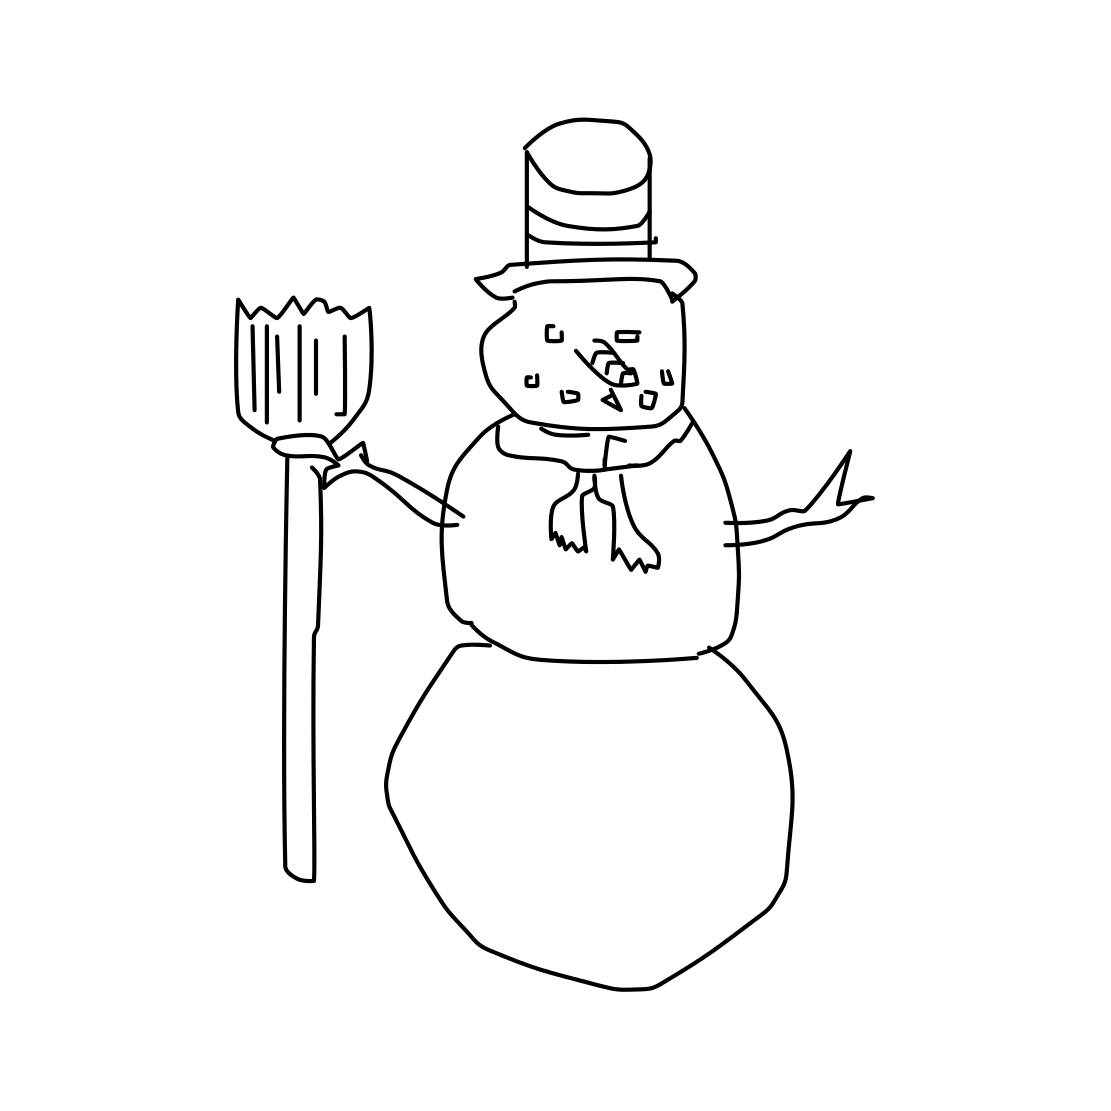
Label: snowman